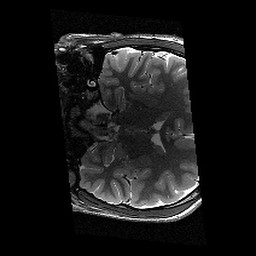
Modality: T2w
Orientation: coronal
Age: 13
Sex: male
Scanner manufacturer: siemens
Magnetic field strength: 3 T
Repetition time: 9.23 s
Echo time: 0.067 s